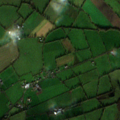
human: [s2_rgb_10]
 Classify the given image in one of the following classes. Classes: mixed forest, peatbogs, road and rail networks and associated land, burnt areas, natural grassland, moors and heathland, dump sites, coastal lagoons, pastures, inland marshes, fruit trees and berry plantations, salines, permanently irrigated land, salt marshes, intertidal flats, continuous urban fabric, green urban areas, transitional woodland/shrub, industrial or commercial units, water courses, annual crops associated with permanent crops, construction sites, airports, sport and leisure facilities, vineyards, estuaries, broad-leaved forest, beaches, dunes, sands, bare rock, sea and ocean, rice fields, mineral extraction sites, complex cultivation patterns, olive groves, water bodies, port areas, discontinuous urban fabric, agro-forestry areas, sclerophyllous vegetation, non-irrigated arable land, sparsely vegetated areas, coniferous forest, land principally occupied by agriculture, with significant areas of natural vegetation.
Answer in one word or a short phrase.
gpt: pastures